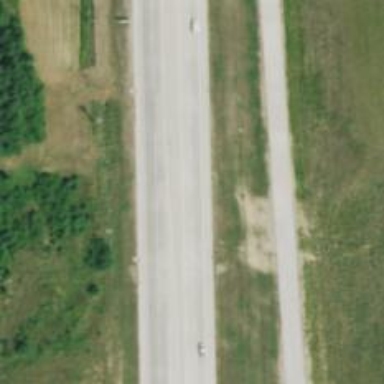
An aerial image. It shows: Trunk highway with expressway features.